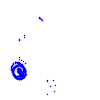
Particle: electron